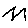
Label: zigzag